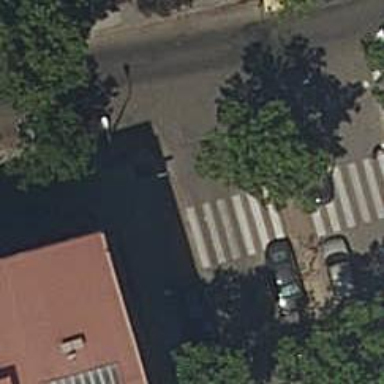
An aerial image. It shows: Marked crossing on the road.